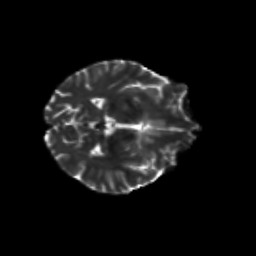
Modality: T2w
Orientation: axial
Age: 41
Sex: male
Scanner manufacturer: siemens
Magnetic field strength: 3 T
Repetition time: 8.6 s
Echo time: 0.095 s